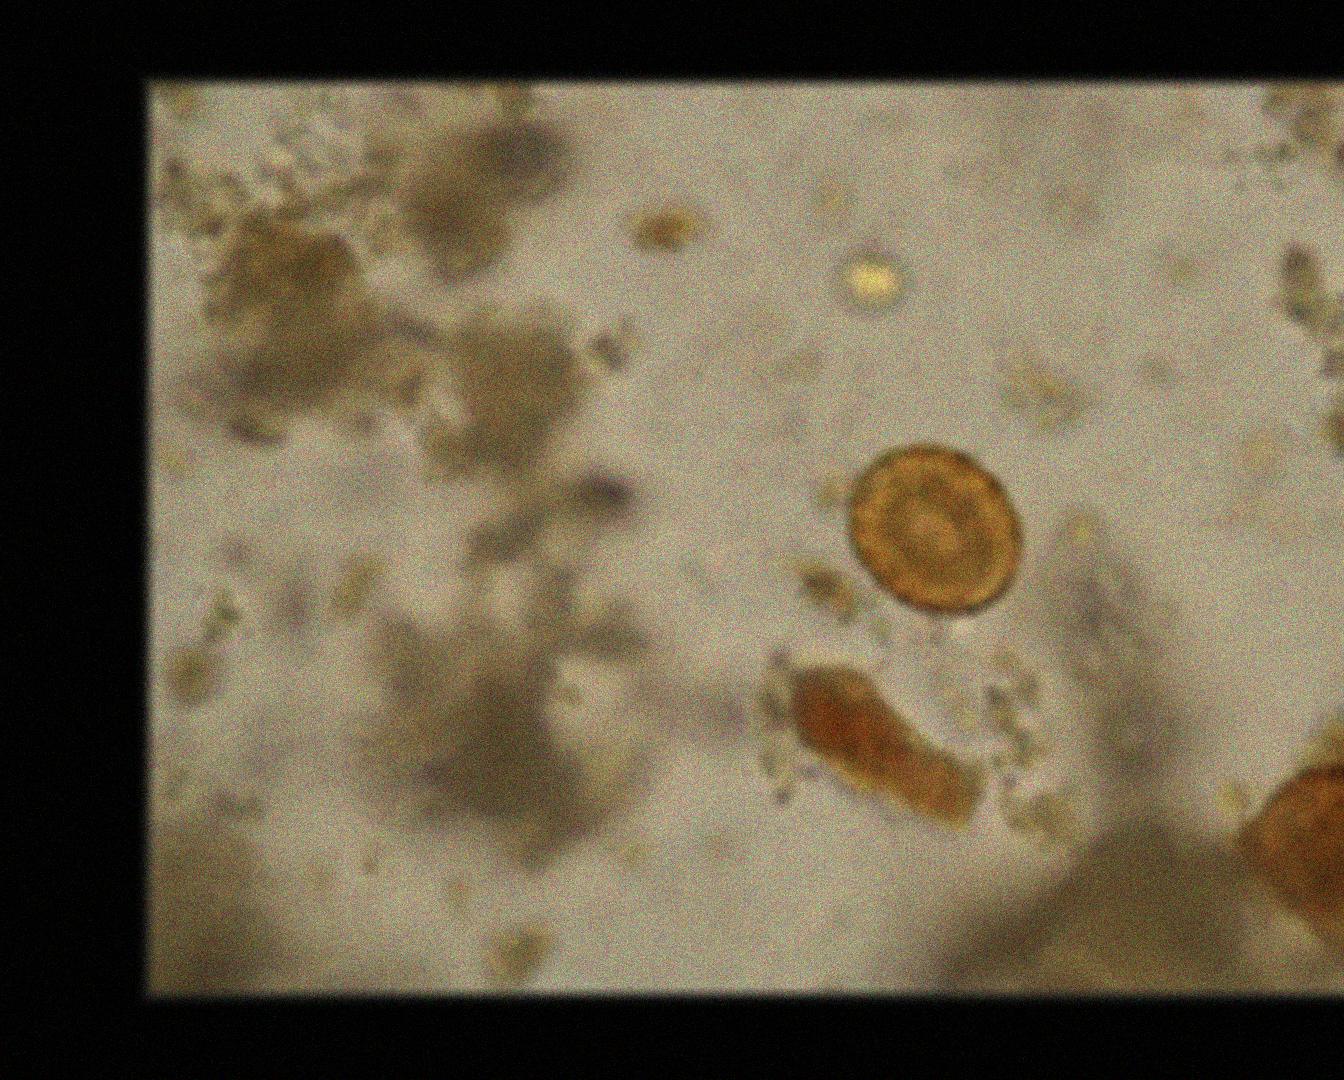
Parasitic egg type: Ascaris lumbricoides